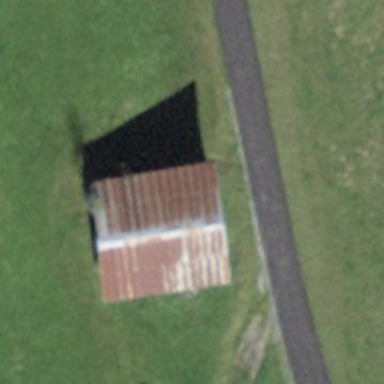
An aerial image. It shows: Barn.